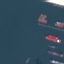
Land use / land cover: SeaLake